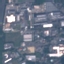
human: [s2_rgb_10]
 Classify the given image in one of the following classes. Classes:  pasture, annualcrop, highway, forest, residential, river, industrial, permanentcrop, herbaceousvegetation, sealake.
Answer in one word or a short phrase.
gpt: Industrial